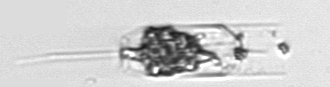
Label: Ditylum_brightwellii